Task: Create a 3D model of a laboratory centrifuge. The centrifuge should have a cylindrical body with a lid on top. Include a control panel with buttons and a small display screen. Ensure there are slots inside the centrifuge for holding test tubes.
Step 652:
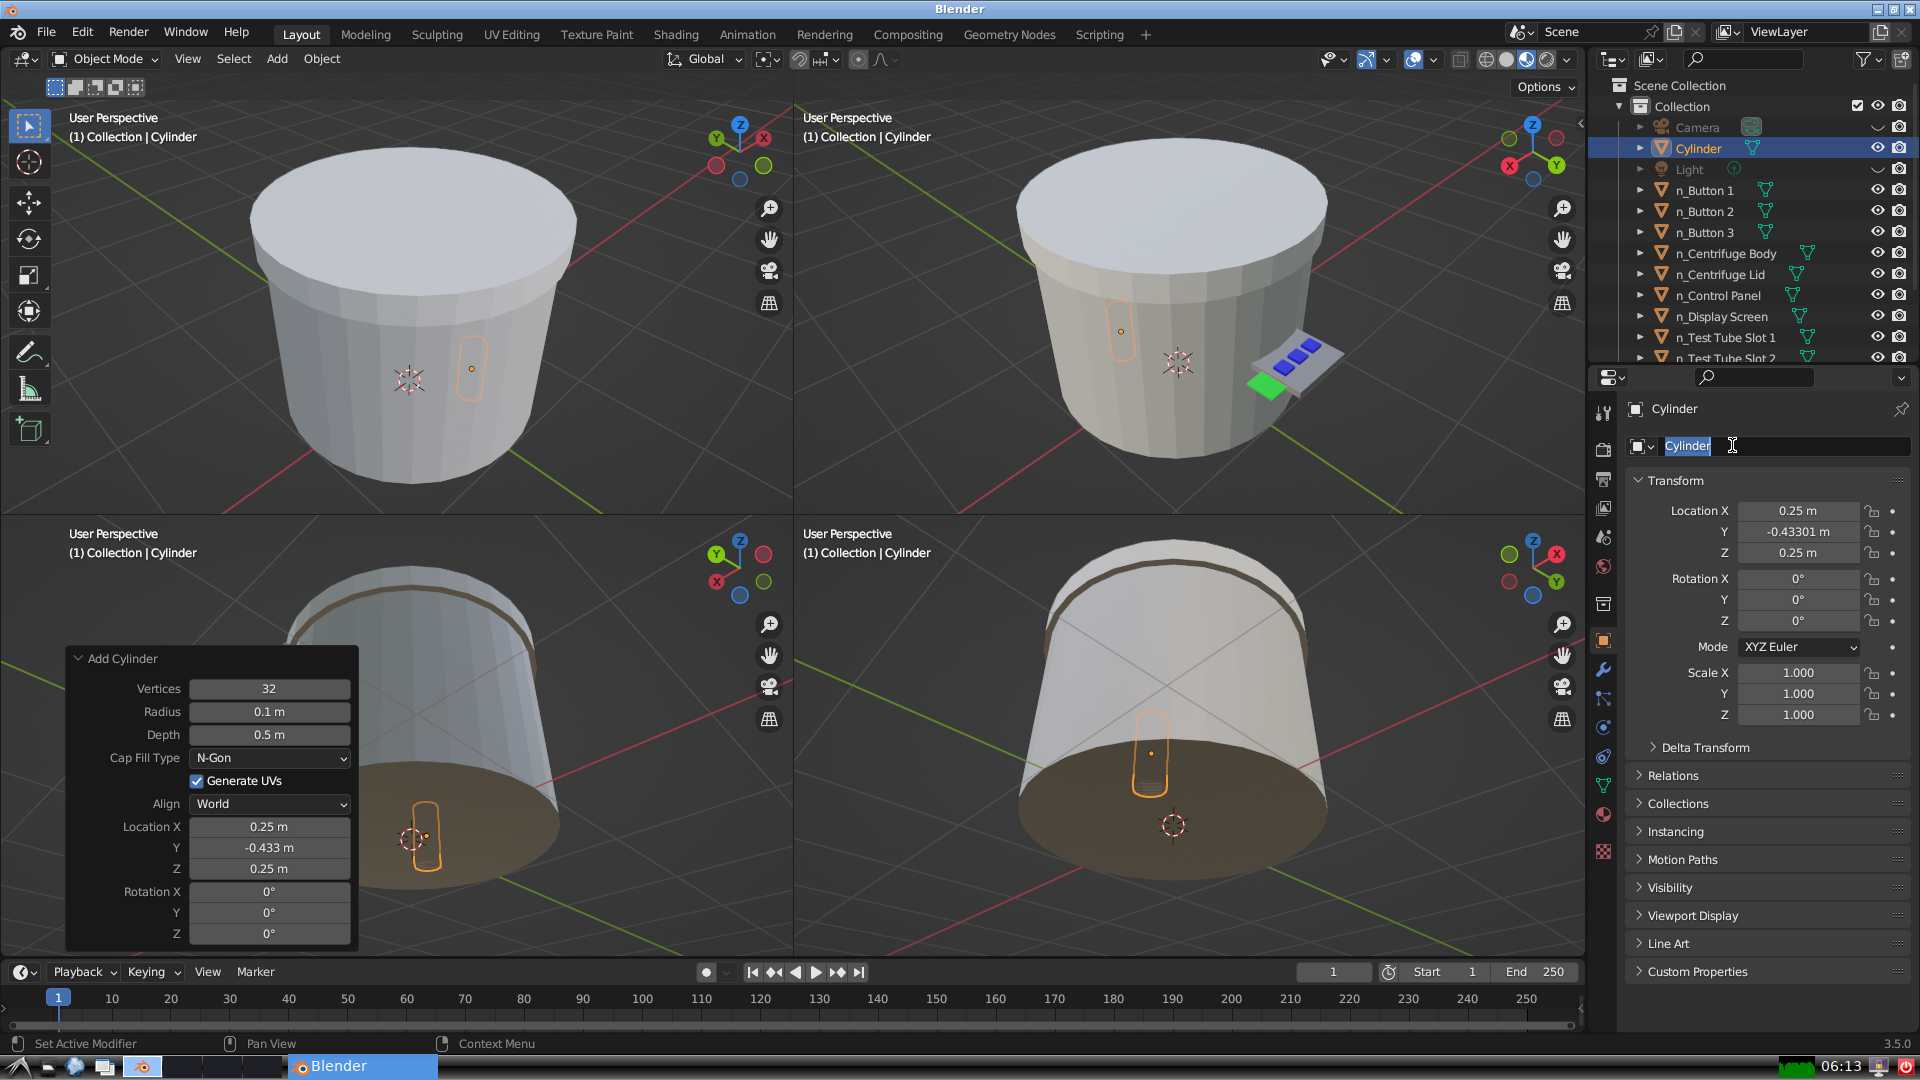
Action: input_text: n_Test Tube Slot 6